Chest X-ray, PA view. Patient: 36 years old, sex F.
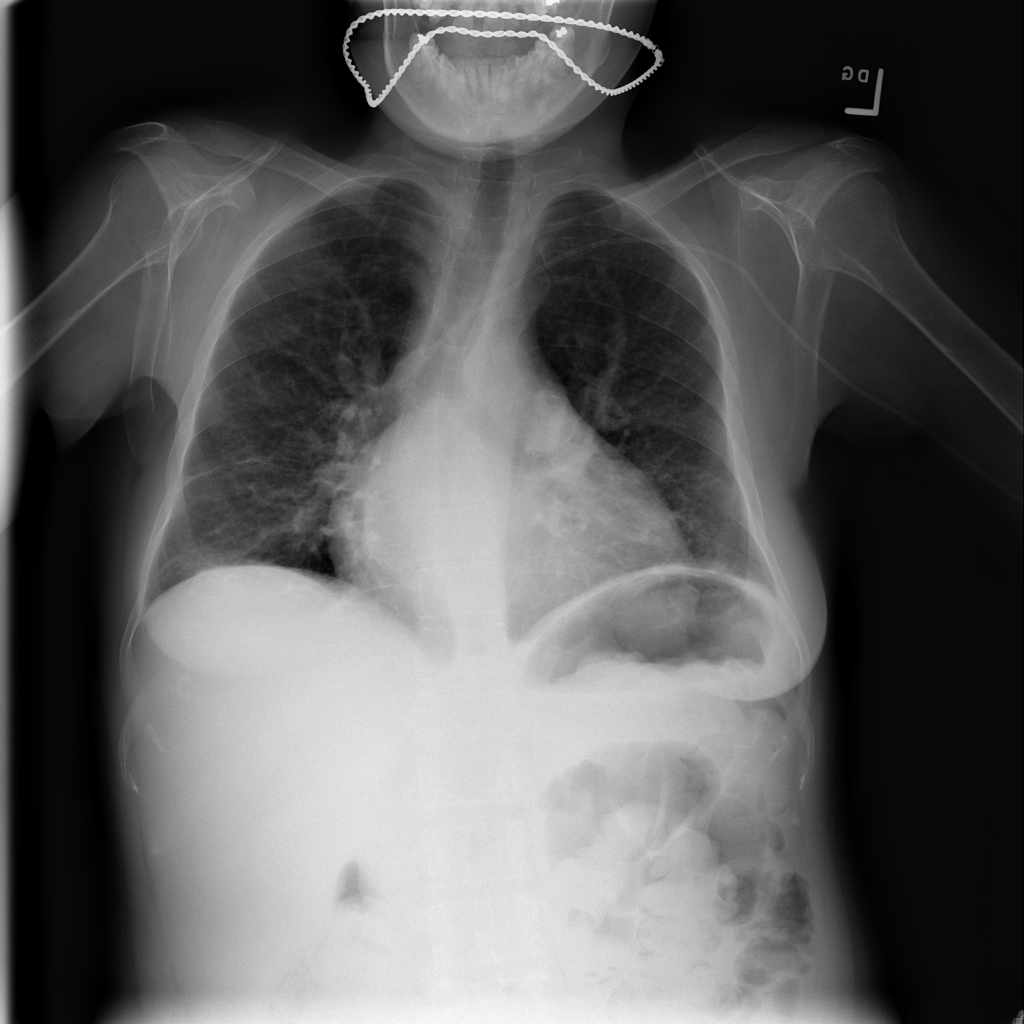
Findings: No Finding